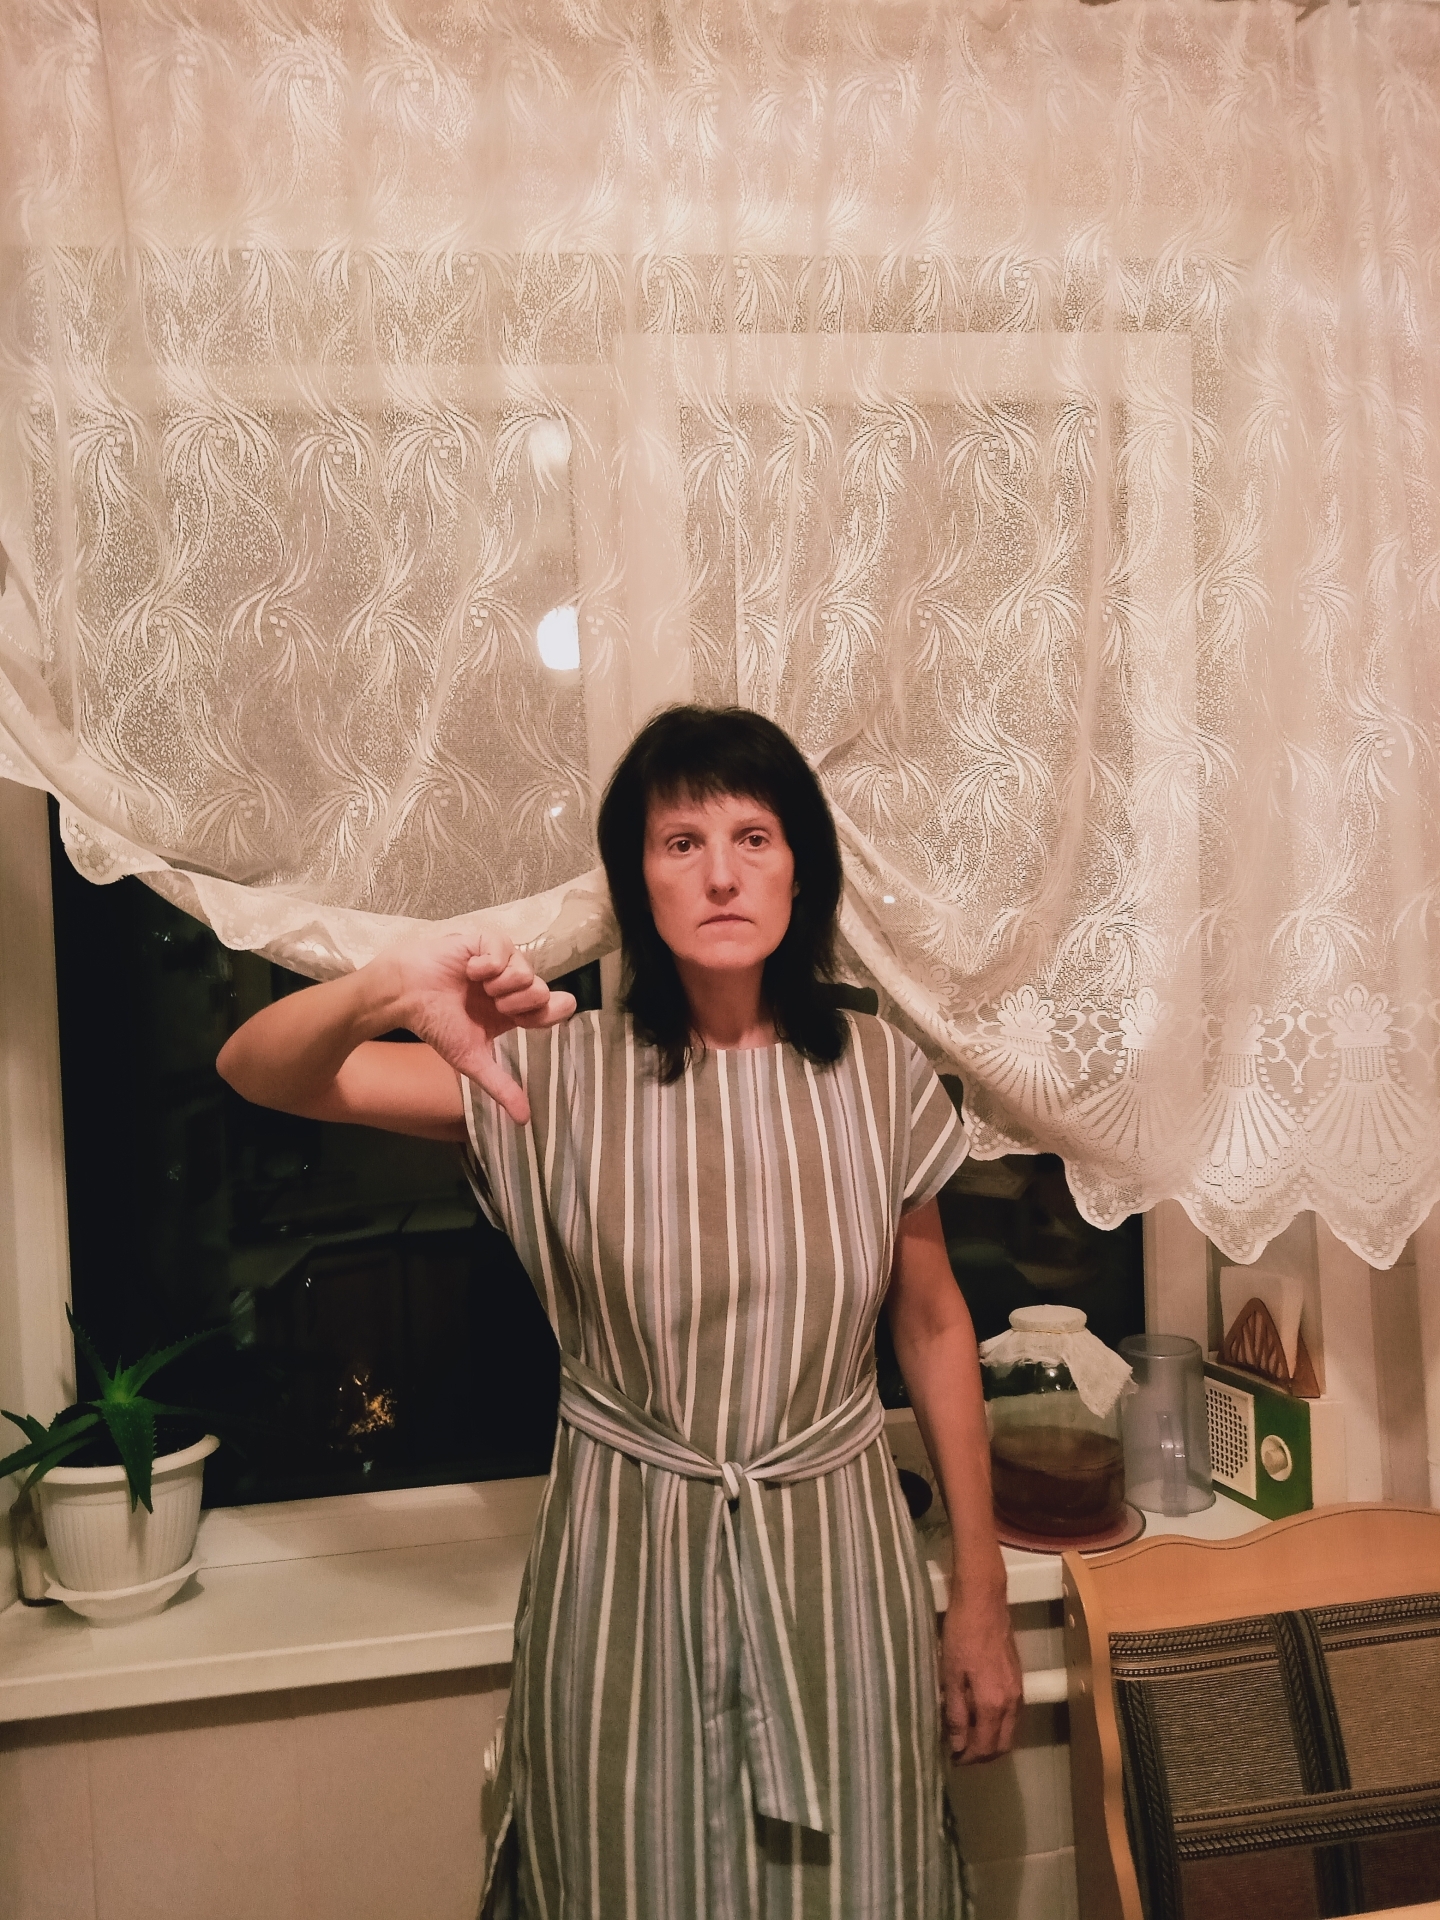
Label: clear